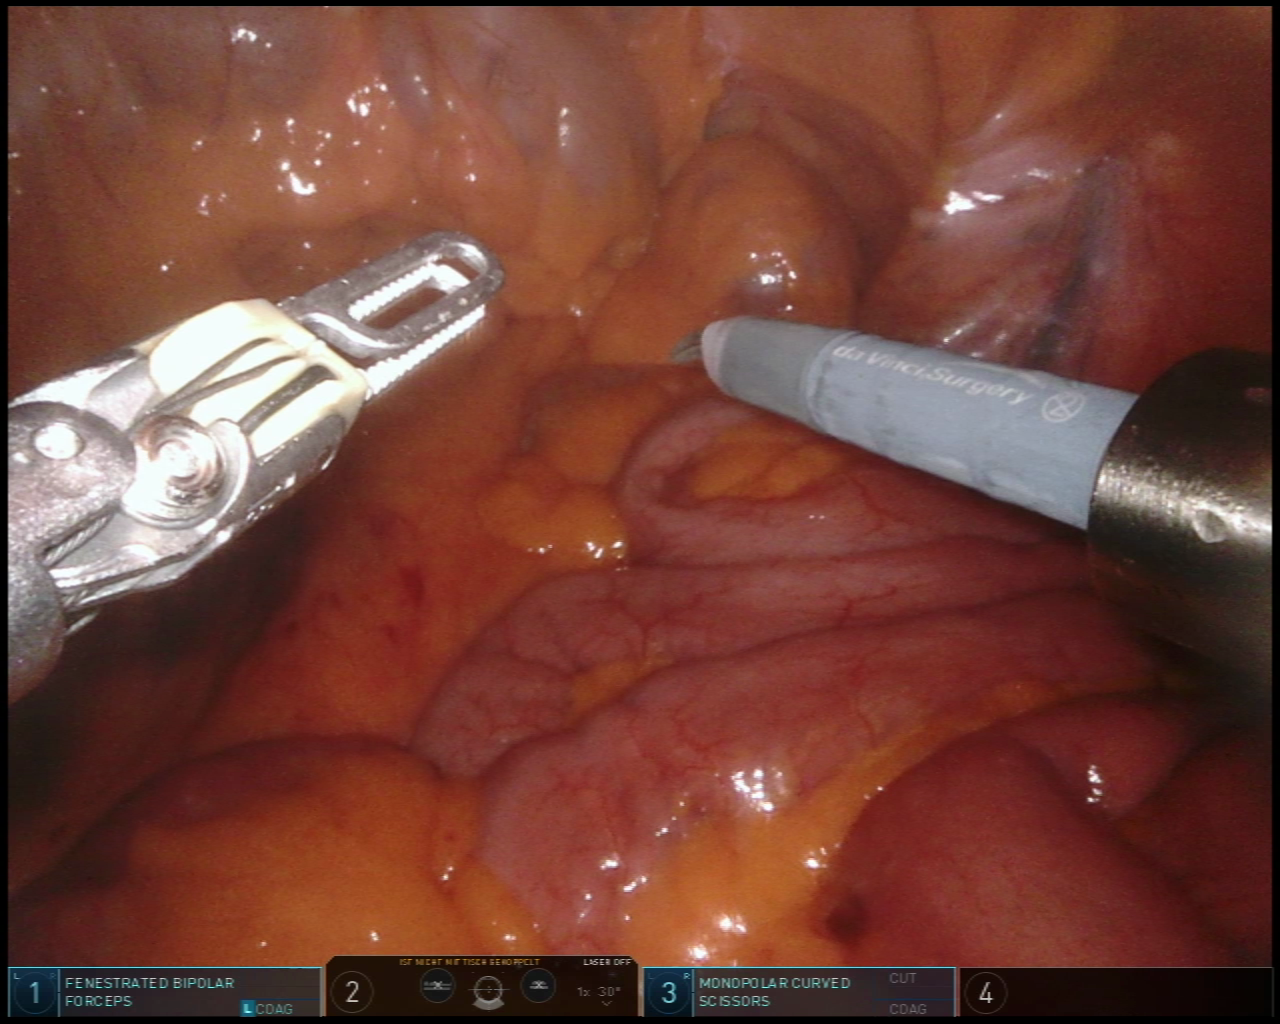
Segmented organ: small_intestine
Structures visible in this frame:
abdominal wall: yes
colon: yes
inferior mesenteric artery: no
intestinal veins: no
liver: no
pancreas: no
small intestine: yes
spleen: no
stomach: no
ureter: no
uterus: no
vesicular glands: no